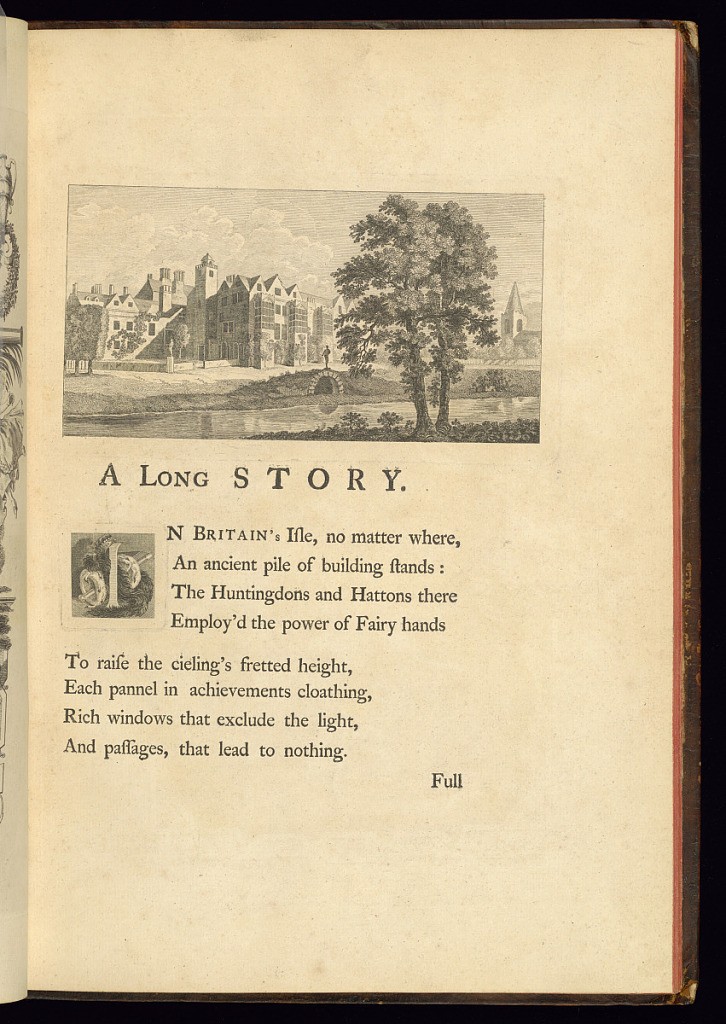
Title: A Long Story
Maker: Thomas Gray, British, 1716 – 1771
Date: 1753
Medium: Letterpress and etching on laid paper
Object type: Bound print
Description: First page of the poem ‘A Long Story'. The text is letterpress printed with an etched illuminated letter ‘I', decorated with feathers, furs, a staff, and crown. An etched headpiece above, depicting a landscape with a large country house and a church to the right, with a river and trees in the foreground.